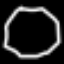
Label: octagon